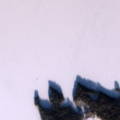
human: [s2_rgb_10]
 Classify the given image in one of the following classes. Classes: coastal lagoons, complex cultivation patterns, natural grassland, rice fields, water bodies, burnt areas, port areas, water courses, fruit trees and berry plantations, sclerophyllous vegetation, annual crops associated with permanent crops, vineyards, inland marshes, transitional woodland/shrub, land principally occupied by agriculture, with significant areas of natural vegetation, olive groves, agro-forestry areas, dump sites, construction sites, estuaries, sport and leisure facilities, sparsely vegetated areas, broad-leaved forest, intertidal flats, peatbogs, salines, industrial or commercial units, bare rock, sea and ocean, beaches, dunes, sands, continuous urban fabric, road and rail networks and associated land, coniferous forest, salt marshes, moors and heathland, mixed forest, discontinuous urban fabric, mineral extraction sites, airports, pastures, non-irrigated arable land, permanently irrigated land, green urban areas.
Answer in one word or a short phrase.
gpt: coniferous forest, water bodies